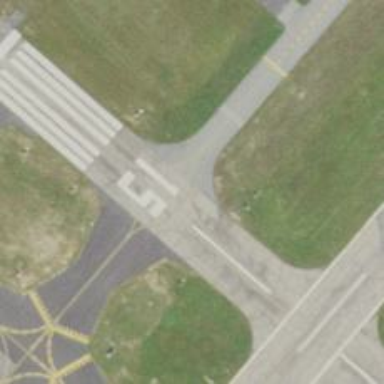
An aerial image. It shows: View of taxiway at the airport.